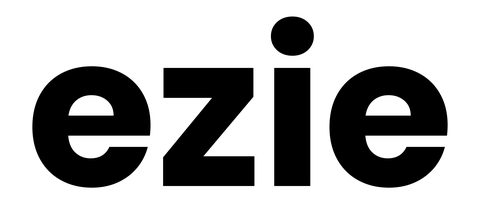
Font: Poppins-Bold